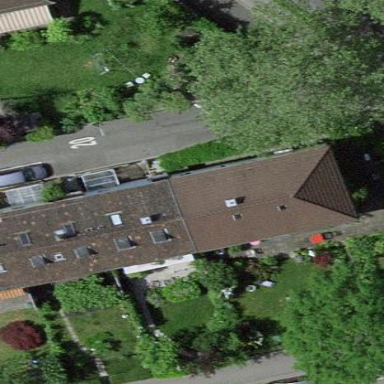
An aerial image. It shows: Terrace building.